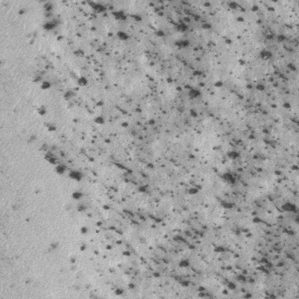
Label: frost